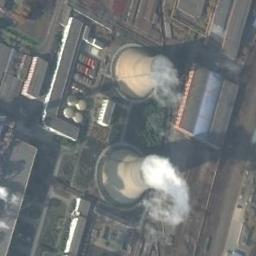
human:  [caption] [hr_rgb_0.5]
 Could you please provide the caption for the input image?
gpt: In the thermal power station there are neatly planned factories and good greening, and two cooling towers are steaming .

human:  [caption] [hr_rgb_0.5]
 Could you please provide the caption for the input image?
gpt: There are many buildings next to the thermal power station .

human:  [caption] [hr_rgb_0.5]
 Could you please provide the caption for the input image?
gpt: There are three thermal power stations, and two of them are emitting heavy smoke .

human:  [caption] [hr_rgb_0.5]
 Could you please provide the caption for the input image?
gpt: The thermal power station is next to some buildings with white mist above .

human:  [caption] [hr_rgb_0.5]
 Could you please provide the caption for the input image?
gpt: There are some buildings and two chimneys on the thermal power station .